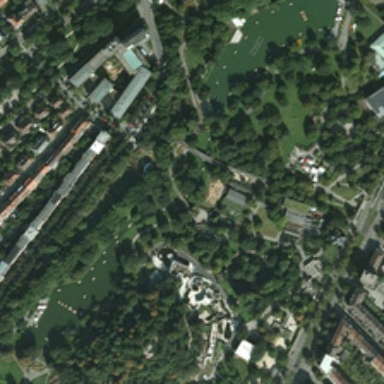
Many green trees and two ponds are in a park .